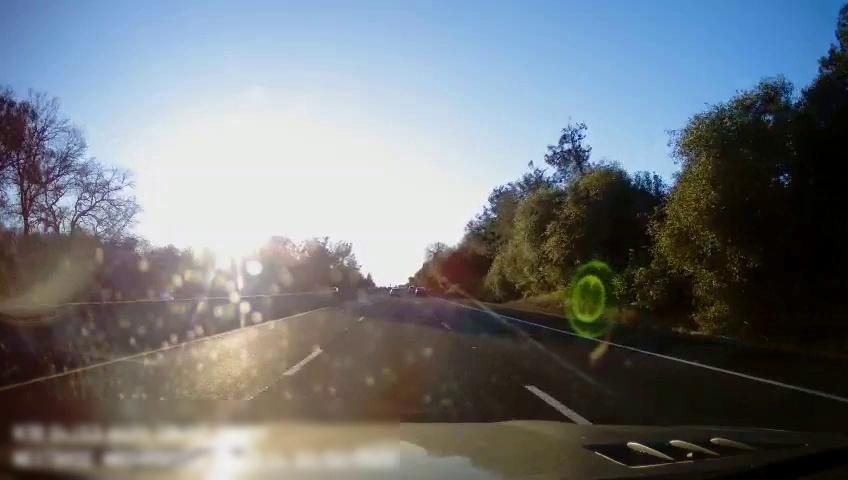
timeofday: Day
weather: Cloudy
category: Drivable Space
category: Vehicles | Car
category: Vehicles | Car
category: Lanes | Alternate Lane
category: Lanes | Current Lane
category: Lanes | Current Lane
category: Lanes | Alternate Lane